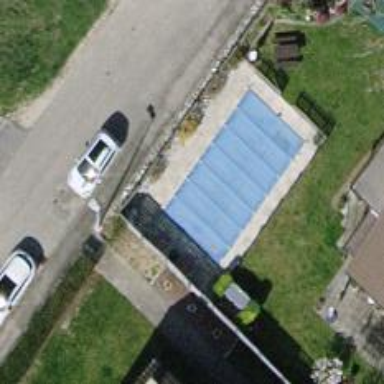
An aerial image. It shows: Swimming pool located in leisure land.